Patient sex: F
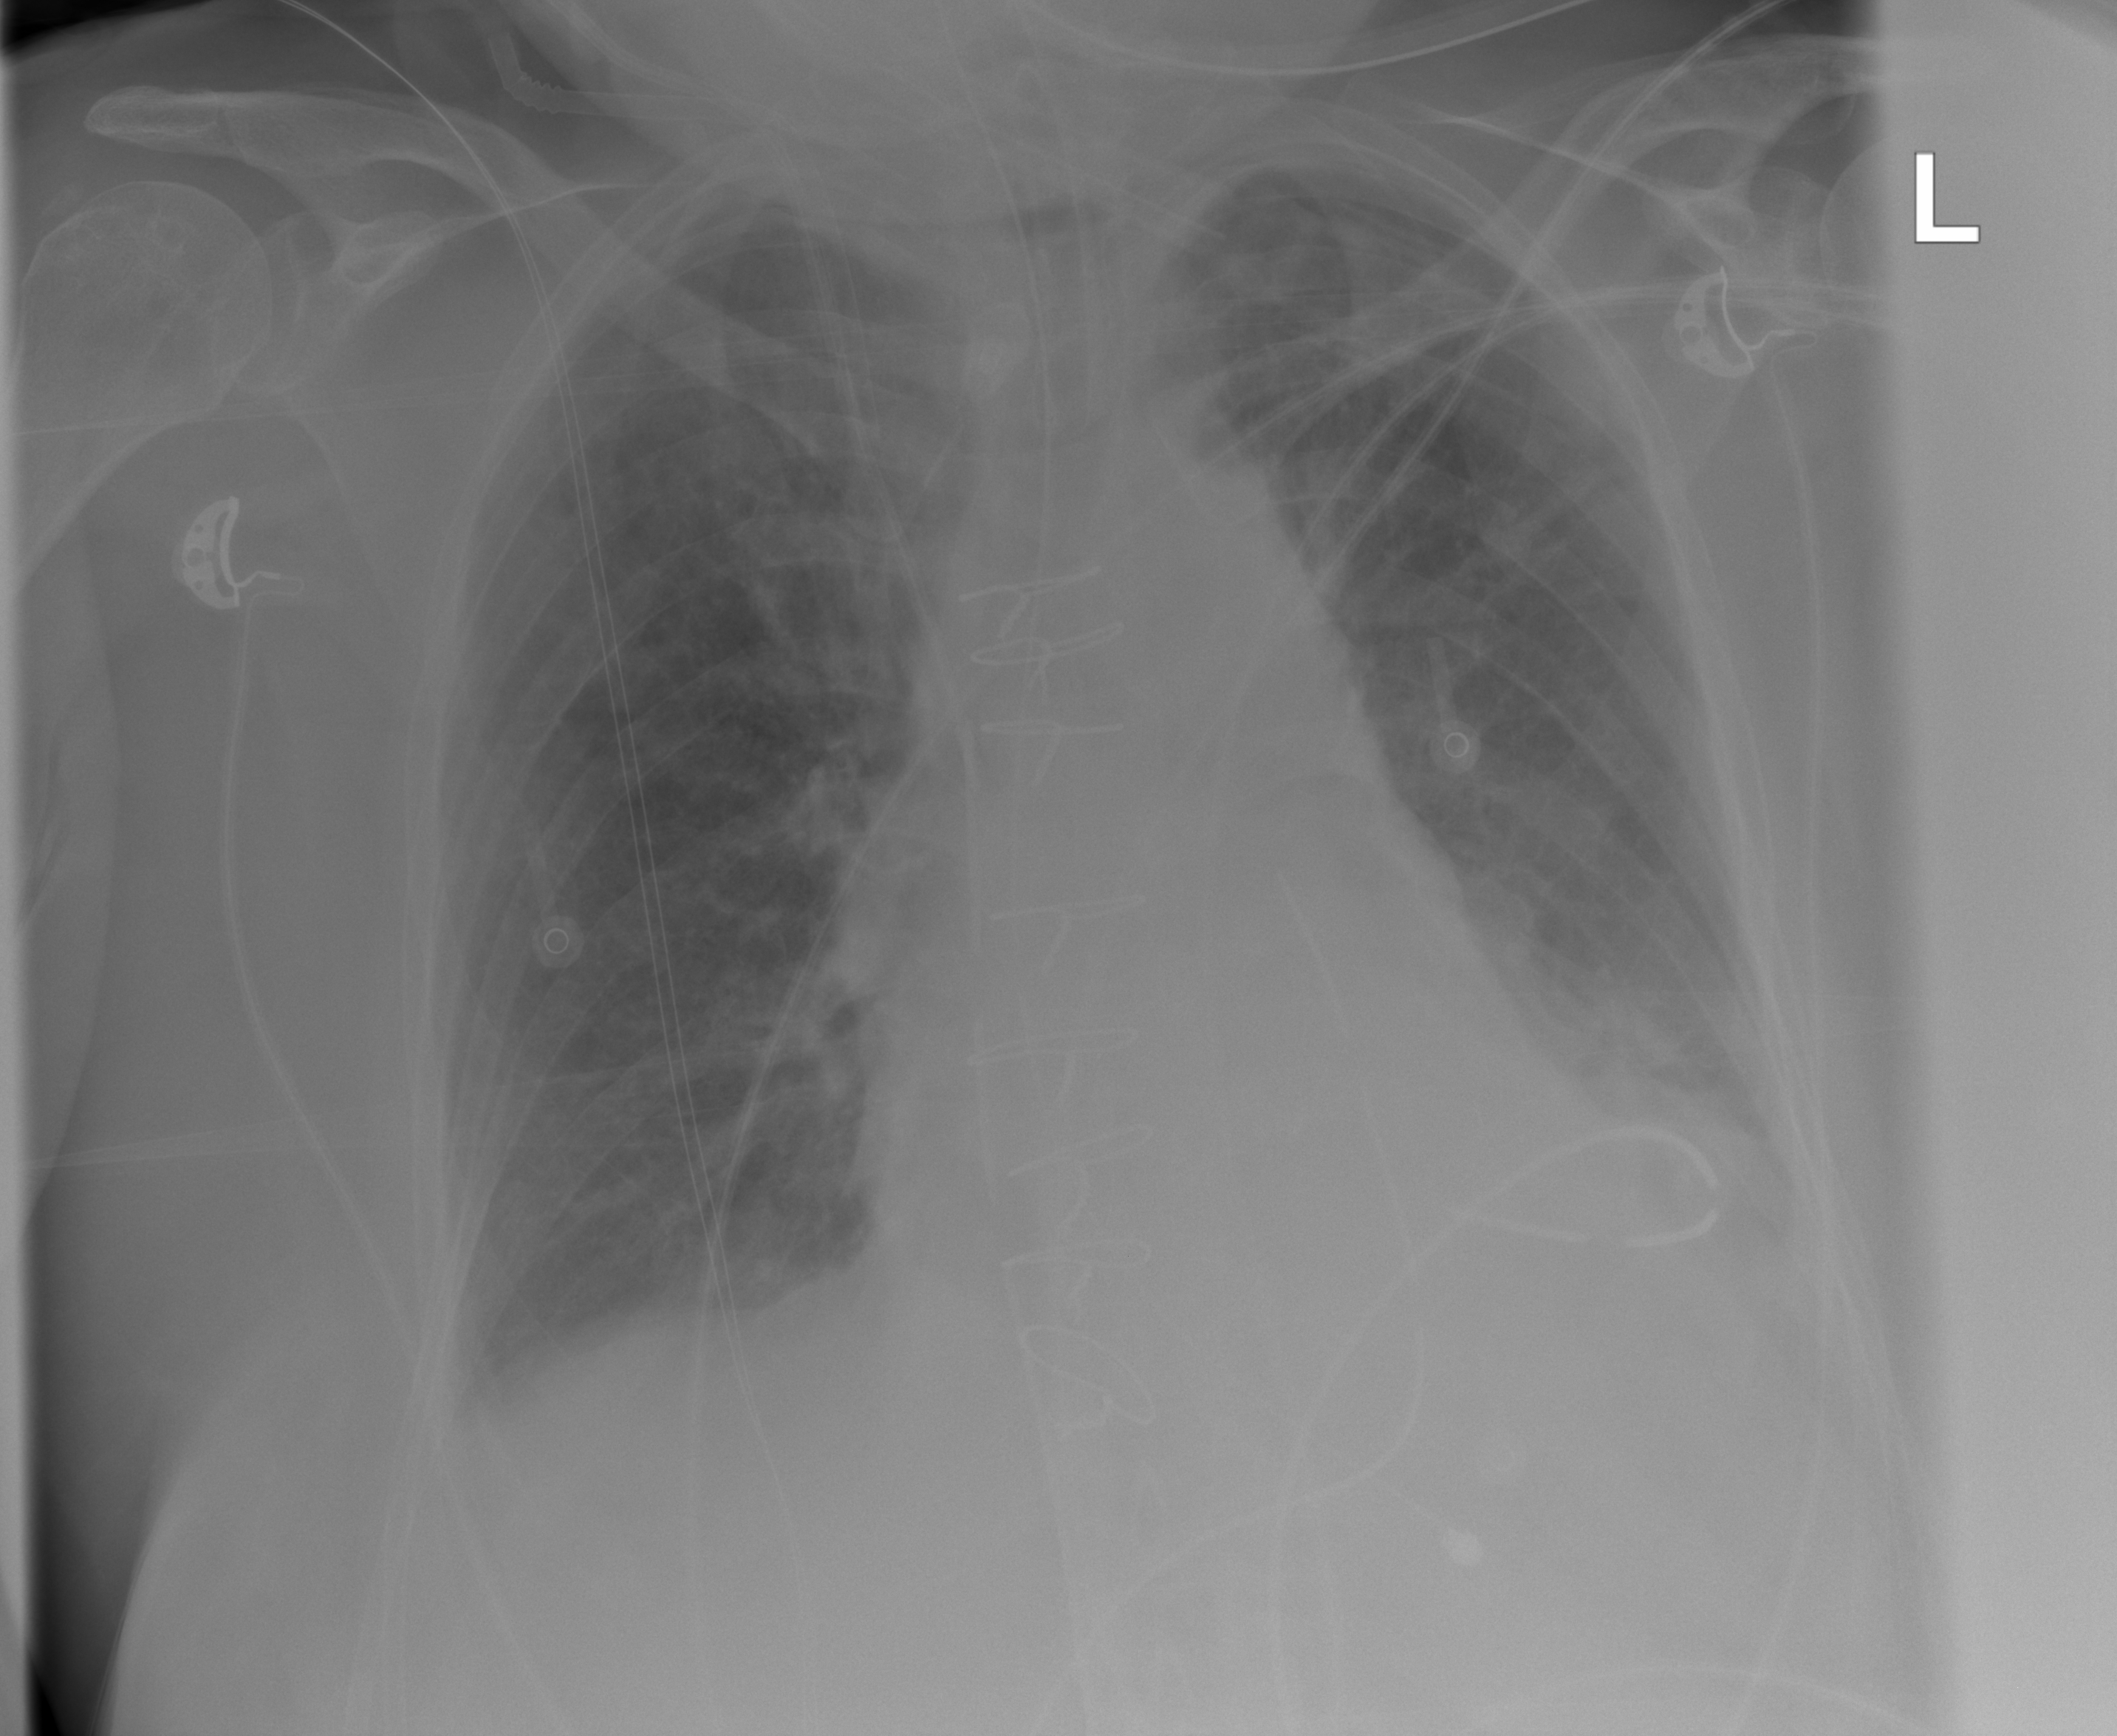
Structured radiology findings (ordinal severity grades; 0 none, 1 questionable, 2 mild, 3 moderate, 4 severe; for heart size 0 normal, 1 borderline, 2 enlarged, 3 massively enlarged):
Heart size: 1
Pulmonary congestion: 2
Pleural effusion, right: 2
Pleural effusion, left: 2
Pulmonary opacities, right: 0
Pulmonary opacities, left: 0
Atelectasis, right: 2
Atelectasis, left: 2